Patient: sex F, age 47
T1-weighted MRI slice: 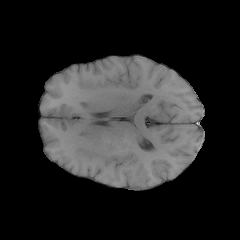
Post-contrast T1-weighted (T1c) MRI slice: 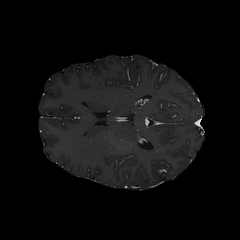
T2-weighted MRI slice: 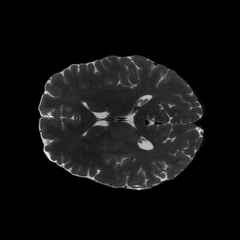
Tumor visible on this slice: yes
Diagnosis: Astrocytoma, IDH-wildtype
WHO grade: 2